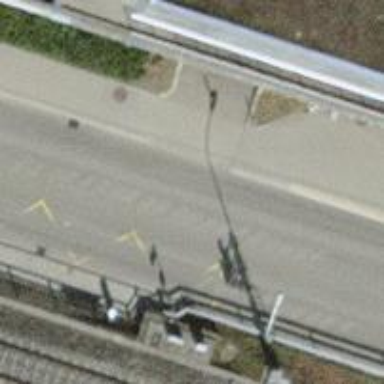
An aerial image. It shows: Public transport stop position.